Question: Can someone explain the behavior of the router and nested routes in Ember.js?
What are the resulting URL, RouteName, Controller, Route, and Template?
'''
App.Router.map(function(){
this.resource('profile');
// URL: /profile
// RouteName: profile
// Controller: ProfileController
// Route: ProfileRoute
// Template: profile
this.resource('artists', function(){
// URL: /artists
// RouteName: artists OR artists.index
// Controller: ArtistsController OR ArtistsIndexController
// Route: ArtistsRoute OR ArtistsIndexRoute
// Template: artists OR artists/index
this.resource('artists.artist', { path: ':artist_id' }, function(){
// URL: /artists/:artist_id
// RouteName: artists.index OR artist.index
// Controller: ArtistsIndexController OR ArtistIndexController
// Route: ArtistsIndexRoute OR ArtistIndexRoute
// Template: artists/index OR artist/index
this.resource('artist.tracks', function(){
// URL: /artists/:artist_id/tracks
// RouteName: artists.tracks OR artists.artist.tracks OR artist.tracks
// Controller: ArtistsTracksController OR ArtistsArtistTracksController OR ArtistTracksController
// Route: ArtistsTracksRoute OR ArtistsArtistTracksRoute OR ArtistTracksRoute
// Template: artists/tracks OR artists/artist/tracks OR artist/tracks
this.route('playing', { path: ':track_id' });
// URL: /artists/:artist_id/tracks/:track_id
// RouteName: tracks.index
// Controller: TracksIndexController
// Route: TracksIndexRouteRoute
// Template: tracks/index
});
});
});
});
'''
If you would like to see all of the code on my github <URL>
JavaScript file from my github <URL>
This guide is what I'm referencing <URL>
And I copied my app structure from this <URL>

Many thanks in advance and assistance would be appreciated by me and the whole emberjs community on the emberjs struggle bus!
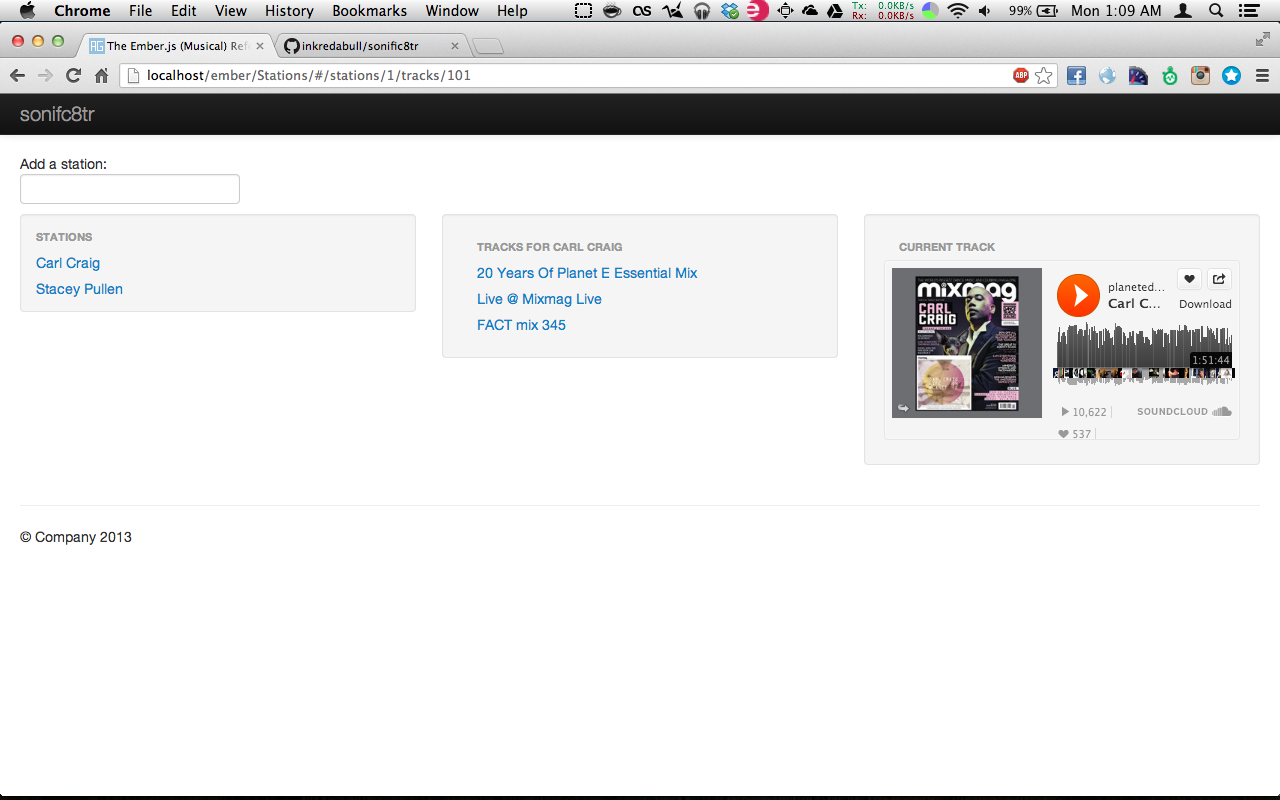
Answer: You need to remove the dot notation for the nested routes. Use just 'artist' instead of 'artists.artist'.
Your corresponding router would be,
'''
App.Router.map(function() {
this.resource('profile');
this.resource('artists', function() {
this.resource('artist', { path: ':artist_id'}, function() {
this.resource('tracks', function() {
this.resource('playing', { path: ':track_id' });
})
});
});
});
'''
You can use 'App.Router.router.recognizer.names' to get a list of routes being mapped in the Router.
This will give you the following URLs, routes and controllers.
- - - - -
Also note, each resource that has a nested resource also gets an implicit index route. Eg:- ArtistsIndexRoute, ArtistIndexRoute, TracksIndexRoute, but not PlayingIndexRoute because it has no nested routes.